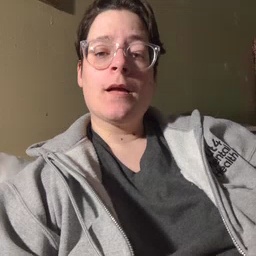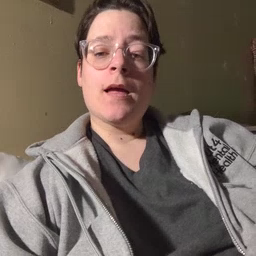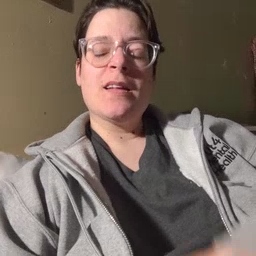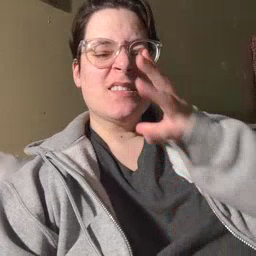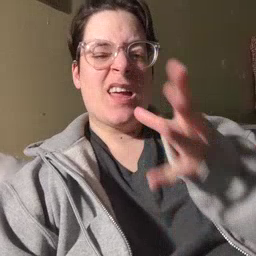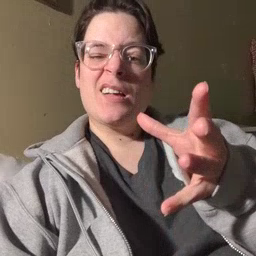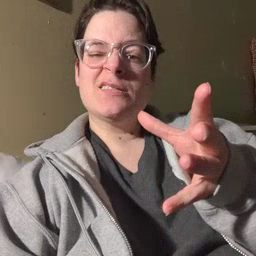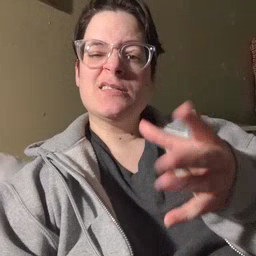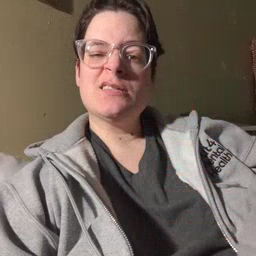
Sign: hate